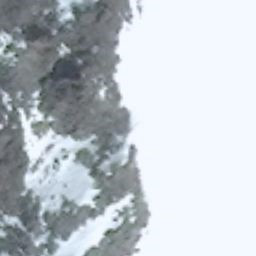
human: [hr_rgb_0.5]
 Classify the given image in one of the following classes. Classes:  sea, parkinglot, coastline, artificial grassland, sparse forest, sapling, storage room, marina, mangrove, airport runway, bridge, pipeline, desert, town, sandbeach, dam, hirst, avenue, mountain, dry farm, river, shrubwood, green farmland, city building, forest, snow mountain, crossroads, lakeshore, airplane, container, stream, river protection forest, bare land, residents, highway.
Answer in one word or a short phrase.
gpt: snow mountain